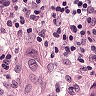
Metastatic tissue present: yes